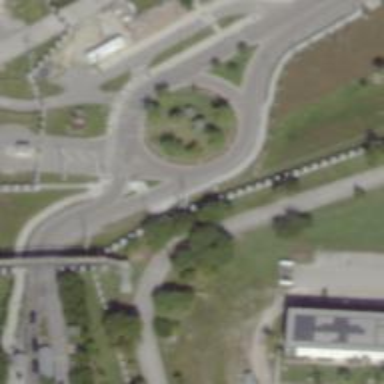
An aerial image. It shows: Tertiary road made of asphalt leading to roundabout junction.